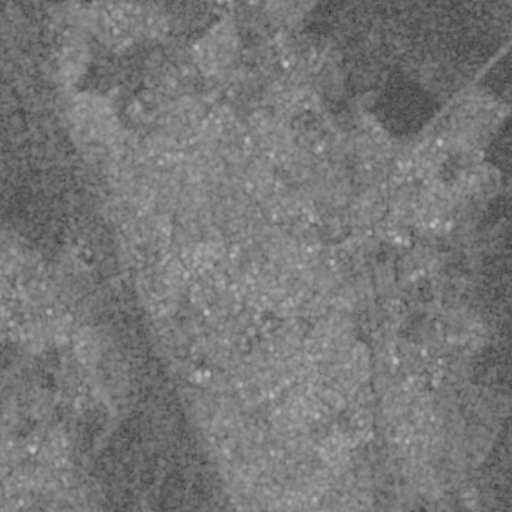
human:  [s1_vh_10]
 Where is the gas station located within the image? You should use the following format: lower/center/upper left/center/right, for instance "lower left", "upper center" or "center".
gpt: The gas station is located in the center right of the image.
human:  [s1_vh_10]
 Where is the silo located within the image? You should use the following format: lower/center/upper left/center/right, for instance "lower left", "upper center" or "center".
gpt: The silo is located in the lower center of the image.
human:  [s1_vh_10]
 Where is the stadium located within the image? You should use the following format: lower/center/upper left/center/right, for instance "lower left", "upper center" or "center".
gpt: The stadium is located in the lower left of the image.
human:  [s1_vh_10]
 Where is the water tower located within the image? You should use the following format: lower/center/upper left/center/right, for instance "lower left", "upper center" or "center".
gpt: The water tower is located in the upper center of the image.
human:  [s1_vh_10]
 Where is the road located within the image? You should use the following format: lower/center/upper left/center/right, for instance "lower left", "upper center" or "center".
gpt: There is no road in the image.

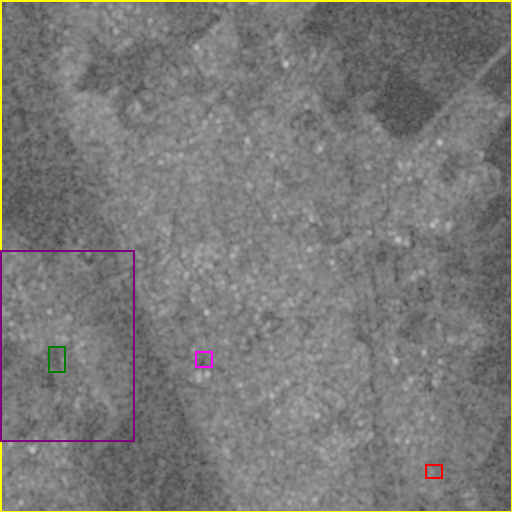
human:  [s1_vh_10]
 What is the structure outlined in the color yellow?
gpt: The structure outlined in yellow is a crop field.
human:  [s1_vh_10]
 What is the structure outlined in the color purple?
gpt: The structure outlined in purple is a park.
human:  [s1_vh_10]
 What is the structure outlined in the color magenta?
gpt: The structure outlined in magenta is a parking lot.
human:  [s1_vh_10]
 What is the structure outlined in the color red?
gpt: The structure outlined in red is a power substation.
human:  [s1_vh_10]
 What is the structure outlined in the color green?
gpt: The structure outlined in green is a stadium.
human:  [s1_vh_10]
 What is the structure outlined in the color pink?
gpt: There is no pink outline.